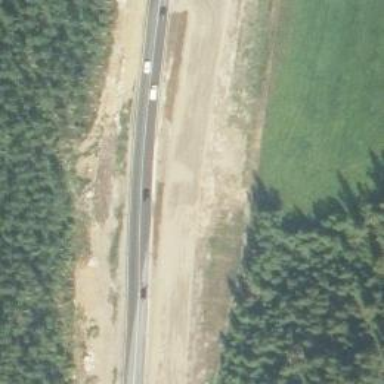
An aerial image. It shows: Asphalt road designated as trunk highway.